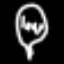
Label: leaf